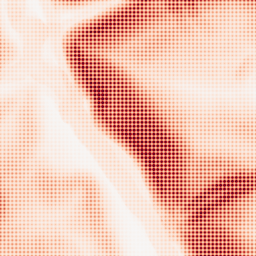
Category: morphological
Decomposition family: morphological_gradient
Decomposition parameters: size: 10
shape: disk
Upsampling method: sinc_blackman
Upsampling parameters: scale: 8
kernel_size: 8
Upsampling scale: 8